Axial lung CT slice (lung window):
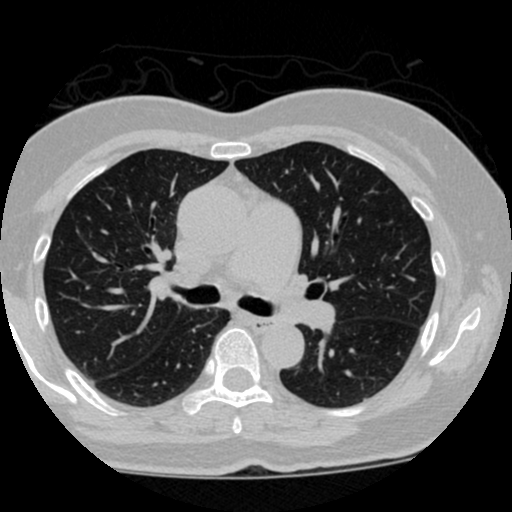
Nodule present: no